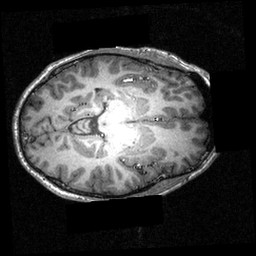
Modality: T1w
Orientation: axial
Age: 24
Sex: male
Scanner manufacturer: siemens
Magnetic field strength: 3.951 T
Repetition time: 1.5 s
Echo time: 0.00335 s